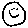
Label: smiley face